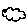
Label: cloud